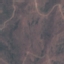
Label: HerbaceousVegetation